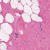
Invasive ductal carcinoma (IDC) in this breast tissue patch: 0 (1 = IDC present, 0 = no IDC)